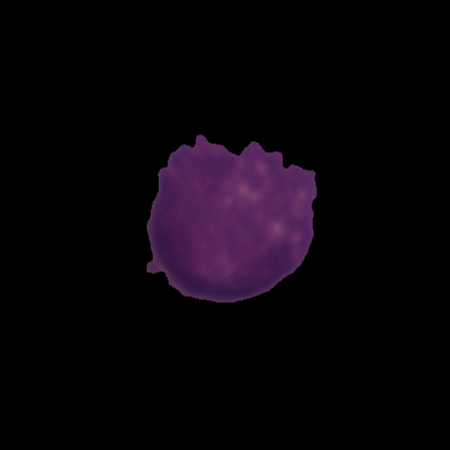
Label: healthy